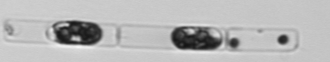
Label: Guinardia_delicatula_TAG_internal_parasite